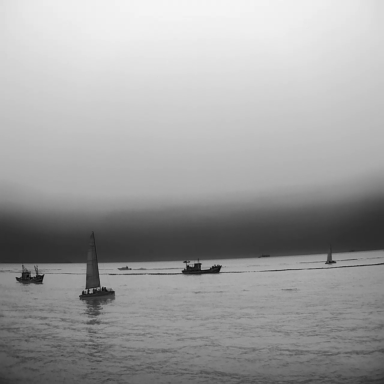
There are six objects shown in the infrared image, including three bulk_carriers, a canoe, and two sailboats.